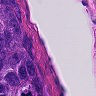
Metastatic tissue present: yes